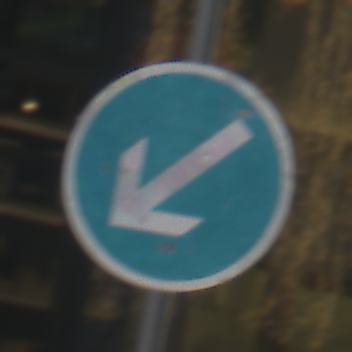
Verkehrszeichen: VorgeschriebeneVorbeifahrtLinks
Umgebung: Outdoor, Urban
Tageszeit: Midday
Wetter: Overcast
Licht: Natural
Jahreszeit: NotSpecified
Kontrast: LowContrast